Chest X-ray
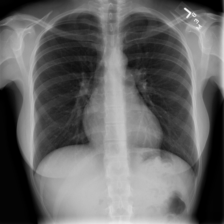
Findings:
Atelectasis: negative
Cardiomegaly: negative
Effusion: negative
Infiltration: negative
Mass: negative
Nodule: negative
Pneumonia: negative
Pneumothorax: negative
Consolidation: negative
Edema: negative
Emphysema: negative
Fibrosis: negative
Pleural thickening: negative
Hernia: negative